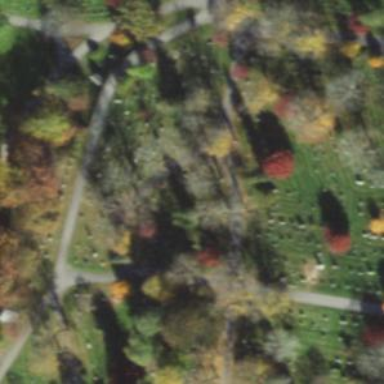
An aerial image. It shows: Sector within cemetery.